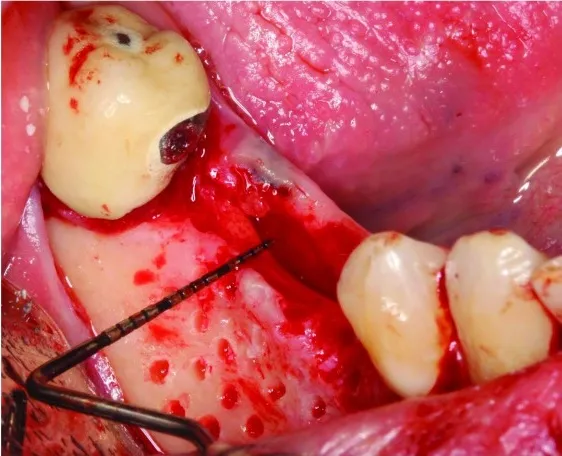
Measuring the bone width (3 mm). Decortication was performed to increase blood supply in the area.
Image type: medical_photograph (other_medical_photograph)